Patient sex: F
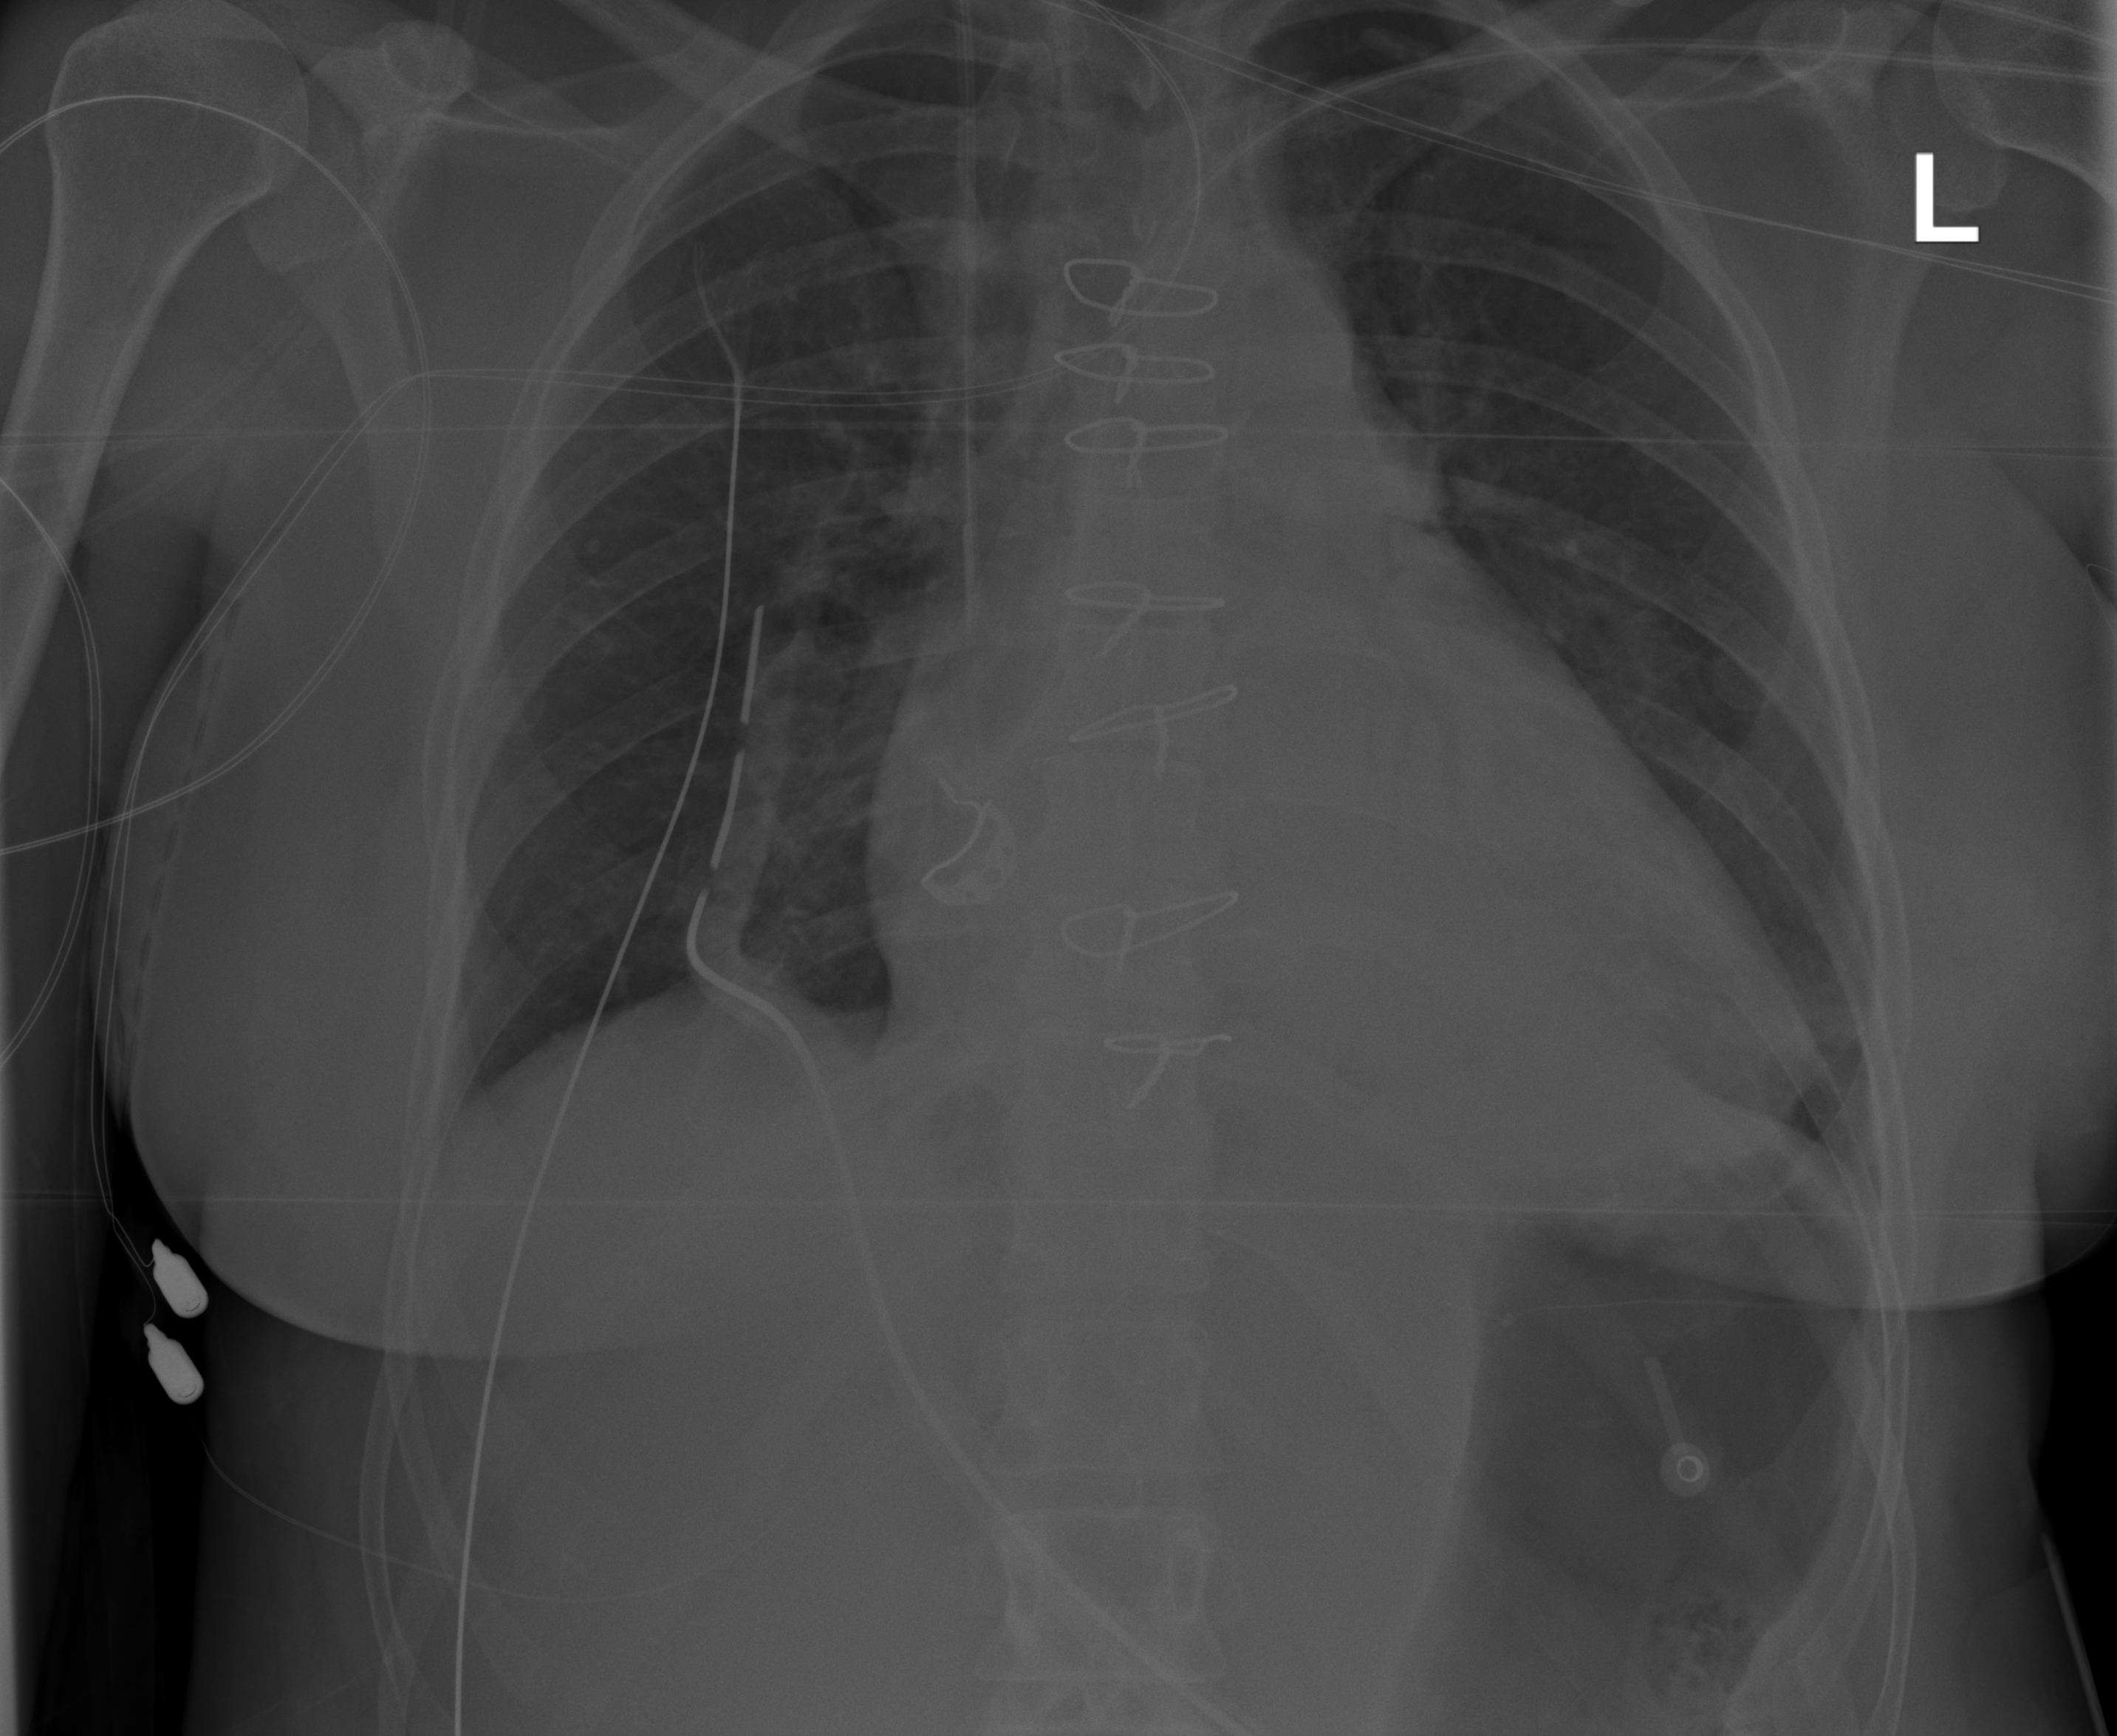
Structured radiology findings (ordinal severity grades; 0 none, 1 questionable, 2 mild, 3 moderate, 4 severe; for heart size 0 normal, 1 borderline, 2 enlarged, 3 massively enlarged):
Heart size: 2
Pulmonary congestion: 0
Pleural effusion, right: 0
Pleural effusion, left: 0
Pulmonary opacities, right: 0
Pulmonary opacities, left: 0
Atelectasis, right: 0
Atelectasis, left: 2